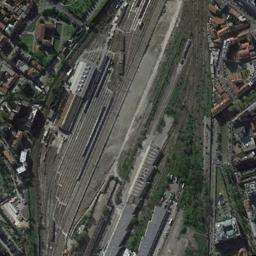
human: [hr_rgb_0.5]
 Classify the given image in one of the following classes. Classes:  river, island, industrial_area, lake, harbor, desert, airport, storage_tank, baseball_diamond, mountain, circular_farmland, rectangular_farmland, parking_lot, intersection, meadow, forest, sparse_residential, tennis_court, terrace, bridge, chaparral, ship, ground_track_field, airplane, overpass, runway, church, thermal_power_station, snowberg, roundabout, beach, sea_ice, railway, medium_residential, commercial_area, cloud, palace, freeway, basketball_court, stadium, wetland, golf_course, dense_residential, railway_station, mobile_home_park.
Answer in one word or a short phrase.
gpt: railway_station